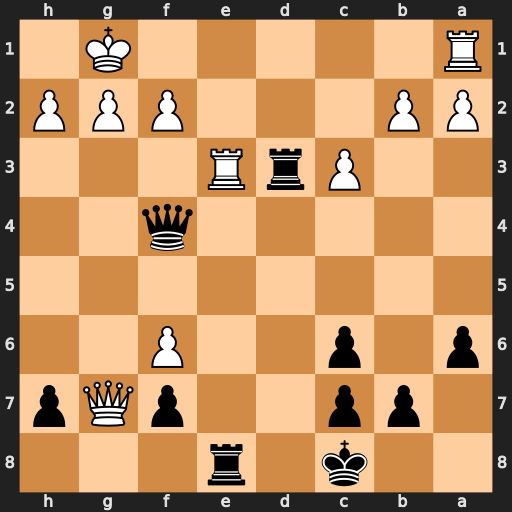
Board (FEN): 2k1r3/1pp2pQp/p1p2P2/8/5q2/2PrR3/PP3PPP/R5K1
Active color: b
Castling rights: -
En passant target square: -
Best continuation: Rdxe3 fxe3 Qxe3+